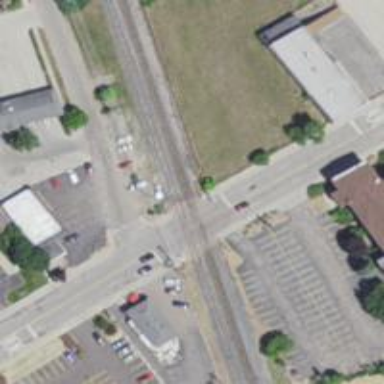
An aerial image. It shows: Railway crossing.